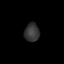
Tissue: prostate
Cell type: T cells
Senescence score: 0.3523
Nuclear area (px): 267
Mean DAPI intensity: 53.509